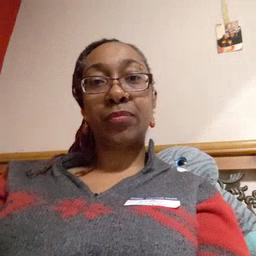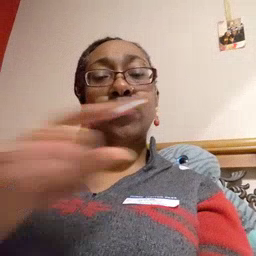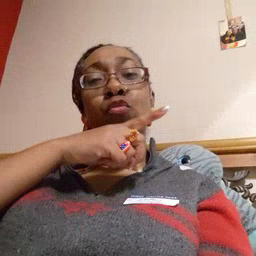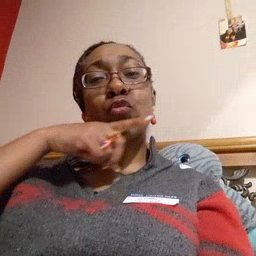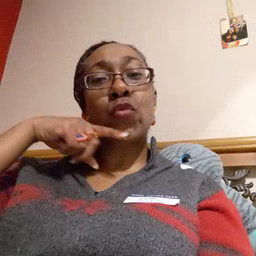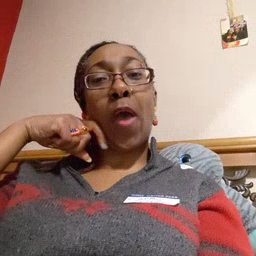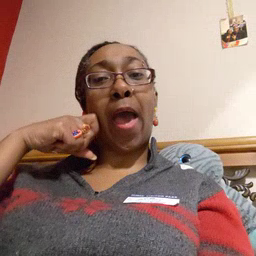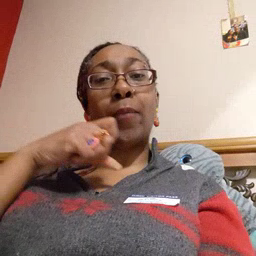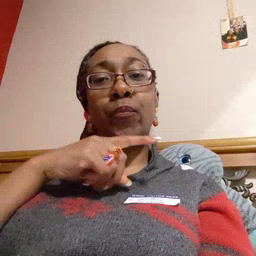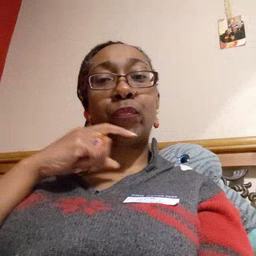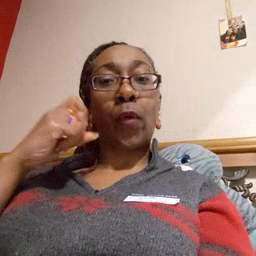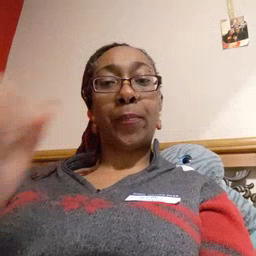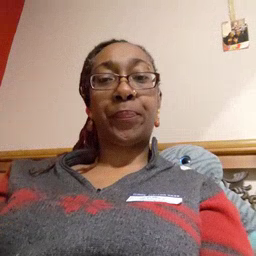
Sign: dryer